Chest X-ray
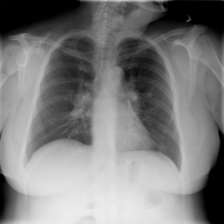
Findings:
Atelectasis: negative
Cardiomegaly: negative
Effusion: negative
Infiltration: negative
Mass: negative
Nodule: positive
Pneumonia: negative
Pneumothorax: negative
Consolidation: negative
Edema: negative
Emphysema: negative
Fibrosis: negative
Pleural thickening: positive
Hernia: negative